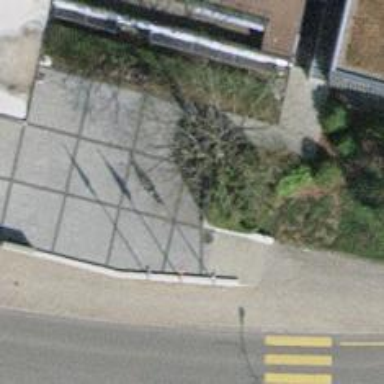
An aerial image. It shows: Set of steps on the road.